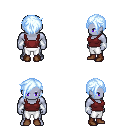
a pixel art fantasy rpg character, male body template, dark elf, purple skin, maroon pirate shirt, white pants, white cyan pixie cut hairstyle, white cloth bracers, brown shoes, four views (front, back, left, right), 2x2 character sprite sheet, small pixel art, hard edges, no anti-aliasing